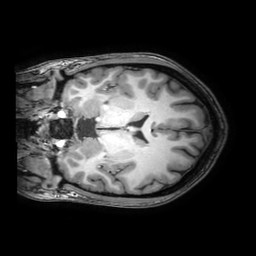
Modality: T1w
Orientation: coronal
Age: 21
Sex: female
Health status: healthy
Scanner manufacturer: philips
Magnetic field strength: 3 T
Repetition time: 0.0079 s
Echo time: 0.0035 s